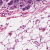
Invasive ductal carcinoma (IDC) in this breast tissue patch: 0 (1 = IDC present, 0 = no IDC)